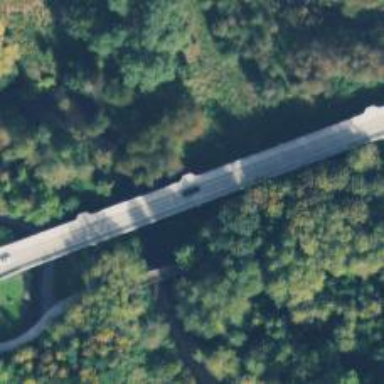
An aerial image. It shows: Bridge with supports.